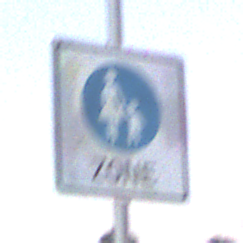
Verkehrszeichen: BeginnFussgaengerzone
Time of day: SunriseSunset
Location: Outdoor (RoadRail)
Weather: PartlyCloudy
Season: NotSpecified
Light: Natural